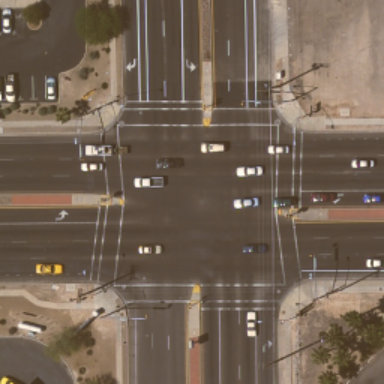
An intersection with some plants and sands at the corners .